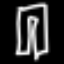
Label: pants